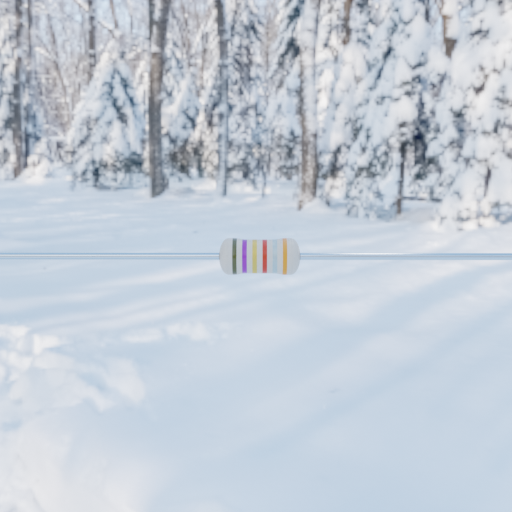
Resistor colour bands (in order): brown, violet, gold, red, silver, orange